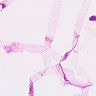
Metastatic tissue present: no